Question: I've created this custom UIView named RoundView:
'''
#import <QuartzCore/QuartzCore.h>
@implementation RoundedView
+(UIColor *)grayUIColor {
return [UIColor colorWithRed:161.0/255.0 green:157.0/255.0 blue:164.0/255.0 alpha:1.0];
}
+(UIColor *)darkBlueUIColor {
return [UIColor colorWithRed:86.0/255.0 green:88.0/255.0 blue:87.0/255.0 alpha:1];
}
+(UIColor *)greenUIColor {
return [UIColor colorWithRed:51.0/255.0 green:141.0/255.0 blue:130.0/255.0 alpha:1];
}
- (id)initWithCoder:(NSCoder *)aDecoder {
self = [super initWithCoder:aDecoder];
if (self)
{
//add pico icon as default image
_defaultImage = [UIImage imageNamed:@"actionBar_pico_icon"];
_isCreated = NO;
}
return self;
}
-(UIView*)createRoundViewWithBorder:(UIColor*)borderColor andPaddingColor:(UIColor*)paddingColor{
_borderColor = borderColor;
_paddingBackgroundColor = paddingColor;
[self setViewAppearance];
[self addImageToView];
_isCreated = YES;
return self;
}
/**
Set the current view appearance
*/
-(void) setViewAppearance {
self.layer.borderWidth = 1.5;
self.layer.borderColor = [_borderColor CGColor];
self.backgroundColor = _paddingBackgroundColor;
}
-(void) addImageToView {
CGRect frame = CGRectMake(0, 0, self.frame.size.width - 5, self.frame.size.height - 5);
_imageView = [[UIImageView alloc] initWithFrame:frame];
//calculate center x
float x = (self.frame.size.width - _imageView.frame.size.width) / 2;
//calculate center y
float y = (self.frame.size.height - _imageView.frame.size.height) / 2;
//create new frame
frame = CGRectMake(x, y, _imageView.frame.size.width, _imageView.frame.size.height);
_imageView.image = _defaultImage;
_imageView.frame = frame;
_imageView.contentMode = UIViewContentModeScaleAspectFit;
[self addSubview:_imageView];
[self makeViewRounded:_imageView];
[self makeViewRounded:self];
}
-(UIView*) makeViewRounded:(UIView*)view {
//set the look of the image
view.layer.cornerRadius= self.frame.size.height /2;
view.layer.opaque = NO;
view.layer.masksToBounds = YES;
return view;
}
-(void)updateImage:(UIImage *)image {
_image = image;
_imageView.image = image;
}
-(void)reset {
[self updateImage:_defaultImage];
}
@end
'''
an example for the output will be :

If you look closely you will notice that the border is a circle, but the image view has edges.
How can i make the Image smooth as well ?
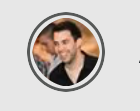
Answer: I think the problem seems to be here:
'''
view.layer.cornerRadius= self.frame.size.height /2;
'''
Try giving it a constant small number and see the change. May be the height/2 is not making a perfect circle. You can give a smaller value than height/2 and see the change. It a wild guess by watching your image.